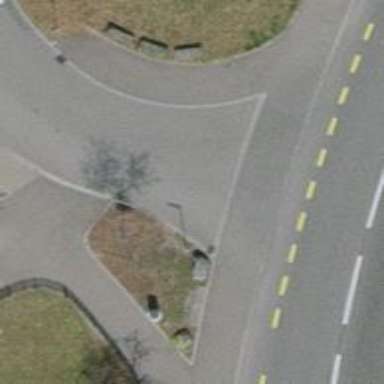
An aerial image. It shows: Sidewalk.